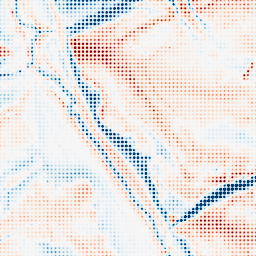
Category: classical
Decomposition family: gaussian_anisotropic
Decomposition parameters: sigma_x: 5
sigma_y: 10
Upsampling method: sinc_hamming
Upsampling parameters: scale: 8
kernel_size: 4
Upsampling scale: 8